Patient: sex M, age 61
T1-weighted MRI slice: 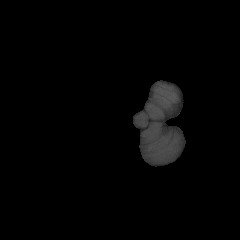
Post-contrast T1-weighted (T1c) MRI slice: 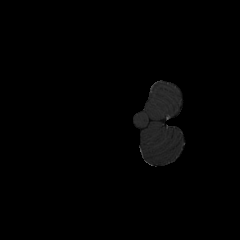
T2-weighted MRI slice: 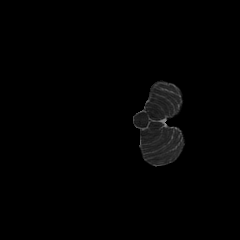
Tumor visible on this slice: no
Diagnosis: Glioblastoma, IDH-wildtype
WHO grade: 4